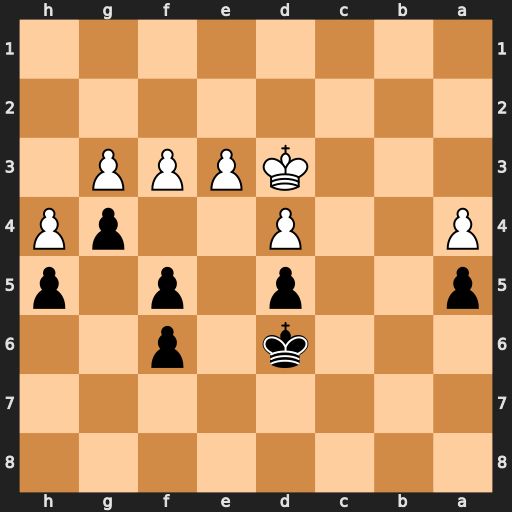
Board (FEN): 8/8/3k1p2/p2p1p1p/P2P2pP/3KPPP1/8/8
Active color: b
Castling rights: -
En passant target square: -
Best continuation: gxf3 Kd2 Ke6 Ke1 f4 Kf2 Kf5 exf4 Ke4 f5 Kxd4